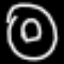
Label: donut